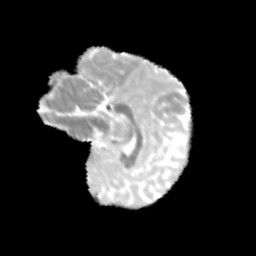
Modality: MD
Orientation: sagittal
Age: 10
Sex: male
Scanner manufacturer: siemens
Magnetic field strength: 3 T
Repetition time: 3.8 s
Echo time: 0.07 s